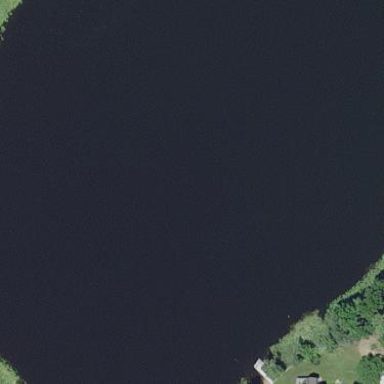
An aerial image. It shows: Serene lake.